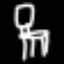
Label: chair